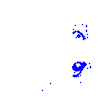
Particle: pion